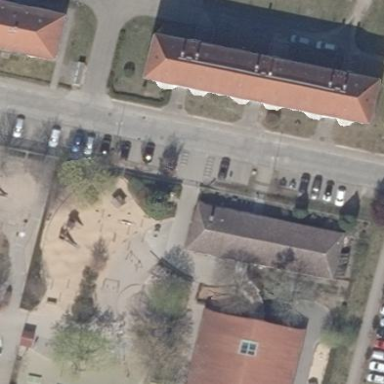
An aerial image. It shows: Playground area for leisure land.